Question: I'm genereating an object which looks like that when you inspect it with Chrome:

When I try to stringify this object with JSON.stringify I get the following result:
'''
{
"results" : [{
"ID" : 1,
"NAME" : "Admin"
}, {
"ID" : 2,
"NAME" : "Standarduser"
}, {
"ID" : 3,
"NAME" : "Consultant"
}, {
"ID" : 4,
"NAME" : "Leergruppe"
}
]
}
'''
For some reason all the nested nodes are missing.
I'm sure this is pretty simple and obvisious, but at the moment I simply can't find my mistake.
Many thanks for you help!
EDIT: JSFiddle how the JSON is created: <URL>
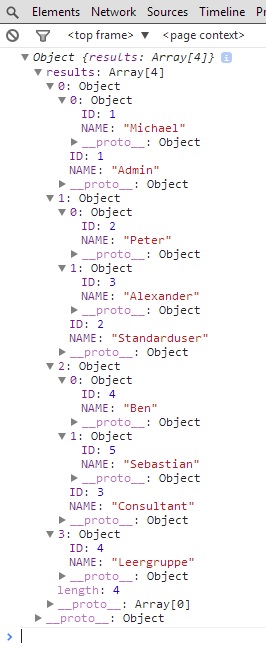
Answer: Since your jsfiddle shows an ajax call, it is likely that you have called 'JSON.stringify()' <URL>. You will need to put it in the success callback to be executed after the ajax finished.
Chrome inspector will show the properties as when you're modifying an object after it was logged you later can expand and see the new properties that have not yet existed at the time of the 'console.log' call.